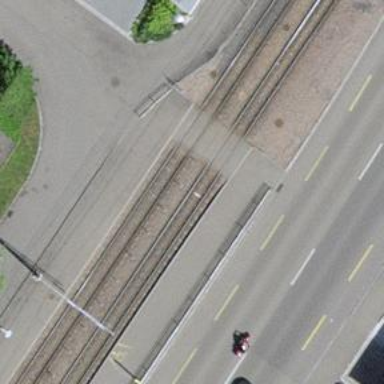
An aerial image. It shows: Tram stop with stop position for public transport.